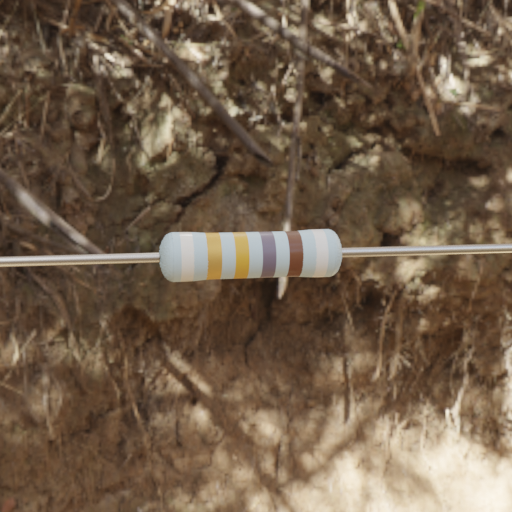
Resistor colour bands (in order): white, gold, gold, gray, brown, white